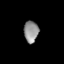
Tissue: lung
Cell type: T cells
Senescence score: 0.1653
Nuclear area (px): 307
Mean DAPI intensity: 144.984